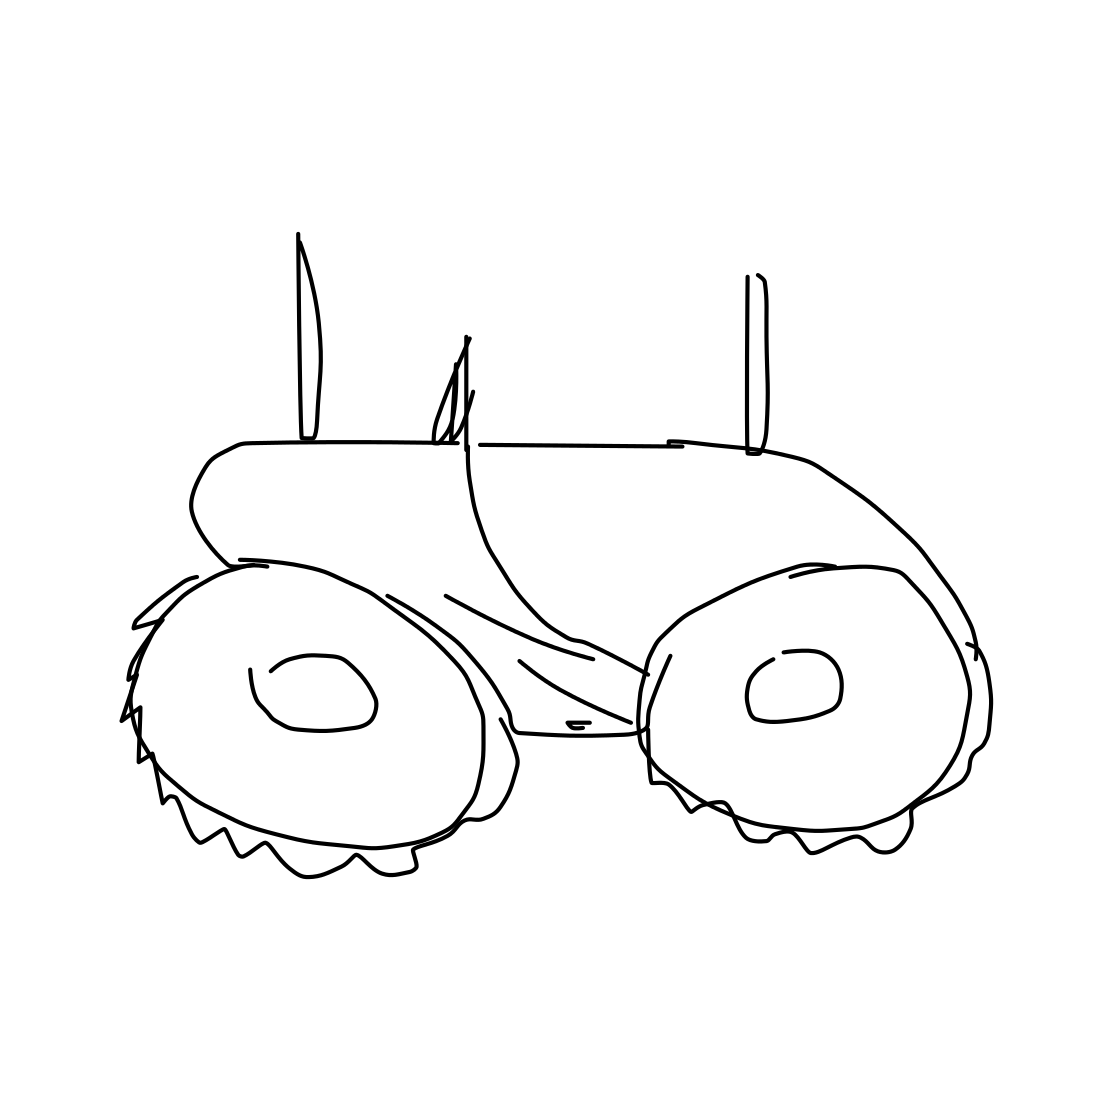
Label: tractor